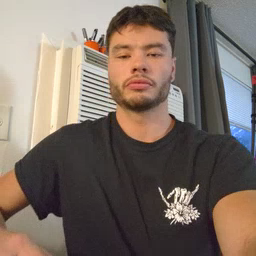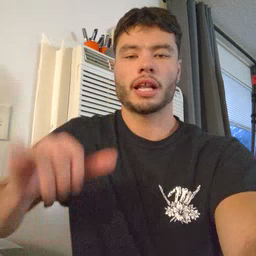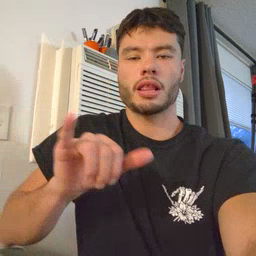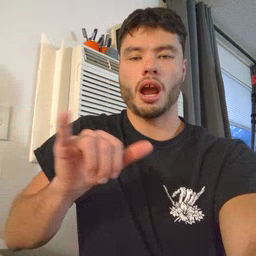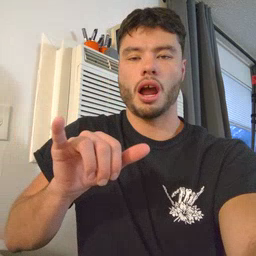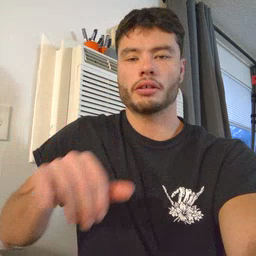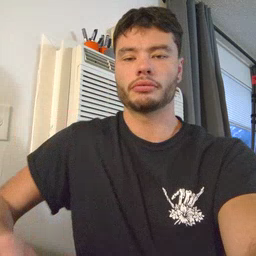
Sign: like